Interaction volume radius: 10 \u00c5
Interaction volume height: 30 \u00c5
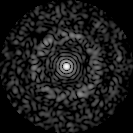
Disorder parameter: 0.841